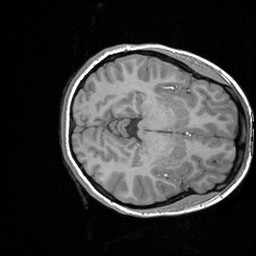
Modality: T1w
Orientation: axial